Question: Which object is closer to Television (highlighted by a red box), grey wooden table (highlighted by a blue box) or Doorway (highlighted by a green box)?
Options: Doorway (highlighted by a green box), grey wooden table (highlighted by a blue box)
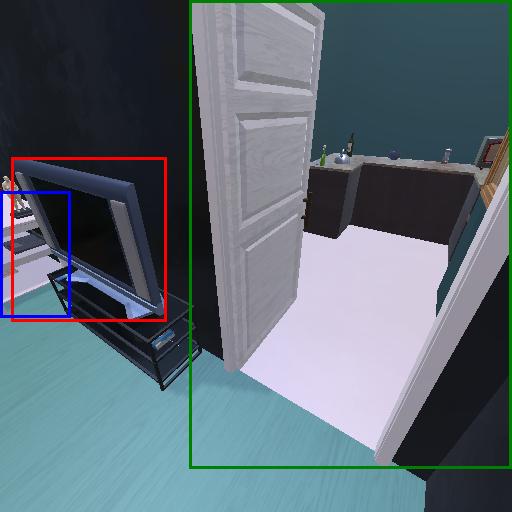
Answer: Doorway (highlighted by a green box)